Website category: sports
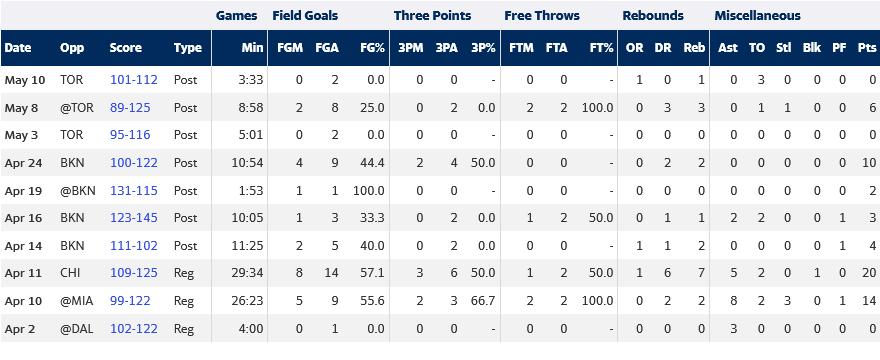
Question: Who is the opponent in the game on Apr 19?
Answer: BKN

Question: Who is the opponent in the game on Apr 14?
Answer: BKN

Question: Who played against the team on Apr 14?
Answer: BKN

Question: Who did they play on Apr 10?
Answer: MIA

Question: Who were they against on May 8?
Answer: TOR

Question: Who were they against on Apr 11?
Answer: CHI

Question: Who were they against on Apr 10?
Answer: MIA

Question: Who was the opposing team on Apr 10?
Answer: MIA

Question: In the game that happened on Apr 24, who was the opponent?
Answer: BKN

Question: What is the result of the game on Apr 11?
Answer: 109-125

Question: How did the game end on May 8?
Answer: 89-125

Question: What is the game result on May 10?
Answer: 101-112

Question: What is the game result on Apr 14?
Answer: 111-102

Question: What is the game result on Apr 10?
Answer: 99-122

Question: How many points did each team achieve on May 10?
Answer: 101-112

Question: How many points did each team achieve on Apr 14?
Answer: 111-102

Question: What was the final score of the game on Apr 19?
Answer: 131-115

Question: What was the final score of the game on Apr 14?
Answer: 111-102

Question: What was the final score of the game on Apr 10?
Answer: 99-122

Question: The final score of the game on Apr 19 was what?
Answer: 131-115

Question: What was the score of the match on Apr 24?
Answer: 100-122

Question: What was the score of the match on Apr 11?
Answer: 109-125

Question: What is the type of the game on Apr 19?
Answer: Post

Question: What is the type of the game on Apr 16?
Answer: Post

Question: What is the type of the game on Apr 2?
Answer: Reg

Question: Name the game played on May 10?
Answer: Post

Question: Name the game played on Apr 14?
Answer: Post

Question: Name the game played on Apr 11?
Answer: Reg

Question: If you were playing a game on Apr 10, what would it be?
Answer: Reg

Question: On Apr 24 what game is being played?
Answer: Post

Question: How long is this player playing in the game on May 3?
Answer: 5:01

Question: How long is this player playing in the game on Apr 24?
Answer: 10:54

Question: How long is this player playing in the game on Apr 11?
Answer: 29:34

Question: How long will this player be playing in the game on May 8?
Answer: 8:58

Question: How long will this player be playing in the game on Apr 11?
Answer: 29:34

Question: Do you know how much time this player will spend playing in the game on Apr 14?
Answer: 11:25

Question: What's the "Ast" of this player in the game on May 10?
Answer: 0

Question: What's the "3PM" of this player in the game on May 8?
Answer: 0

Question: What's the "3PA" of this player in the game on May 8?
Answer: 2

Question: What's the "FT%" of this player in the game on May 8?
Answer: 100.0

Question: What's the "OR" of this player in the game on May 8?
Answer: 0

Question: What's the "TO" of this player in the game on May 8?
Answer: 1

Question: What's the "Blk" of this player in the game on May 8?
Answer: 0

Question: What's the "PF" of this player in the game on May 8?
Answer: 0

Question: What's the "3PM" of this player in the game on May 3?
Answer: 0

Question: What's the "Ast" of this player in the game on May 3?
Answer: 0

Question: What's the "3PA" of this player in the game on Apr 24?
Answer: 4

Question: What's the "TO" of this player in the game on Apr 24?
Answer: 0

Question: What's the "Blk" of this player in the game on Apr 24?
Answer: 0

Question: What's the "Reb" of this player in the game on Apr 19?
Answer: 0

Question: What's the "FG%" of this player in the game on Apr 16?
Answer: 33.3

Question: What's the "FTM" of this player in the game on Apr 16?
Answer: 1

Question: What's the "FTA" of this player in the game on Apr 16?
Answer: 2

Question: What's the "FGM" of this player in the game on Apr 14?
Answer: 2

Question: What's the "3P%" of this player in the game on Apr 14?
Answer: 0.0

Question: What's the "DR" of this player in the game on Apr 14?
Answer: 1

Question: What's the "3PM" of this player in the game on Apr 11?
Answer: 3

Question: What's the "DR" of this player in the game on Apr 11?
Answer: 6

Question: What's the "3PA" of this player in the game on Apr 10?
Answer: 3

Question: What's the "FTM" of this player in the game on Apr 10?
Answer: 2

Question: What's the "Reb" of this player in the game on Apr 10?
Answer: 2

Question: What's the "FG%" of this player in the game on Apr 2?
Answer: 0.0

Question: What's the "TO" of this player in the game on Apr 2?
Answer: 0

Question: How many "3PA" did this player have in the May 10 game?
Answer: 0